Current action and preconditions to check: trajectory_clear

Your task: For each precondition in the list above, predict whether it will hold at this action.

Consider the current scene as observed from the mobile robot's camera, and analyze the predicted future states of all dynamic agents (e.g., people, animals, vehicles, or any moving entities) within the NEXT SECOND.

IMPORTANT: Only answer "very likely" if you are absolutely certain—based on strong, clear evidence—that a dynamic agent will violate the precondition in the predicted future state. Do NOT answer "very likely" for unlikely, ambiguous, or low-probability risks.

Ask yourself for each precondition: Is there a high probability, with clear and convincing evidence, that the predicted future states of any dynamic agent will interfere with the predicted future state of the currently executing action within the NEXT SECOND, causing that precondition to fail?

Assess the risk level based on these predictions. Use "likely" or "very likely" if motions create a clear risk of interference.

Use "neutral" or "improbable" if agents are nearby but their predicted paths are clearly diverging or non-conflicting.

Failure Risk Categories: "very improbable", "improbable", "neutral", "likely", "very likely"

Answer Format: Output ONLY the probability_of_failure value from these categories: "very improbable", "improbable", "neutral", "likely", "very likely"

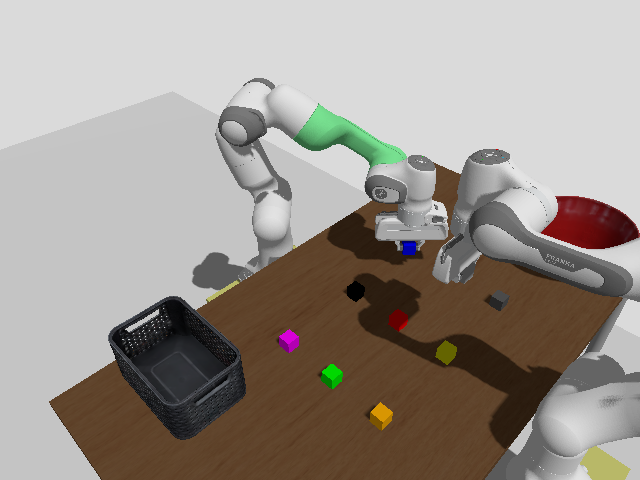

Answer: very improbable